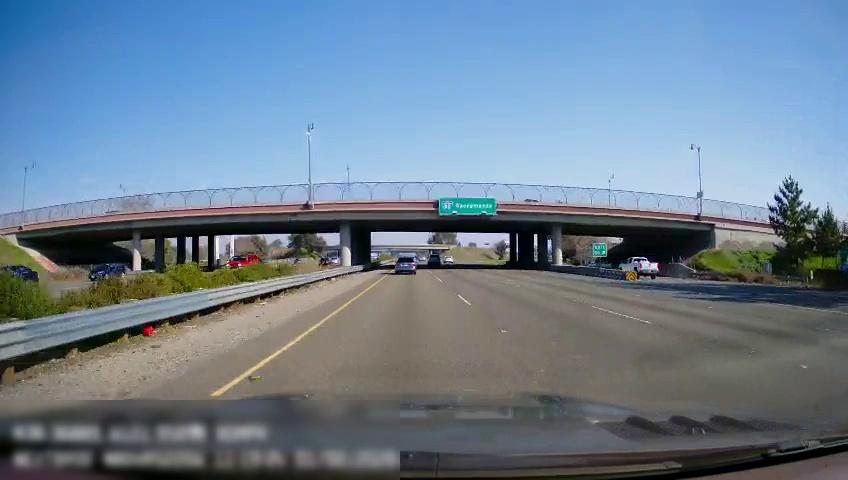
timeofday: Day
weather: Sunny
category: Drivable Space
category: Drivable Space
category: Vehicles | Car
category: Vehicles | Car
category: Vehicles | SUV
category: Vehicles | Car
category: Vehicles | SUV
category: Vehicles | Truck
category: Vehicles | Car
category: Lanes | Current Lane
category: Lanes | Current Lane
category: Lanes | Alternate Lane
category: Lanes | Alternate Lane
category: Traffic | Lights
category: Traffic | Lights
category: Traffic | Signs